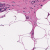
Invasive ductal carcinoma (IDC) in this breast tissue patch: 0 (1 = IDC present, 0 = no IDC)